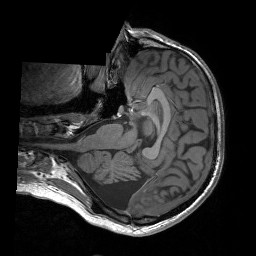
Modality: T1w
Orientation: axial
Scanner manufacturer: siemens
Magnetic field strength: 3 T